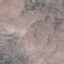
Land use / land cover: HerbaceousVegetation